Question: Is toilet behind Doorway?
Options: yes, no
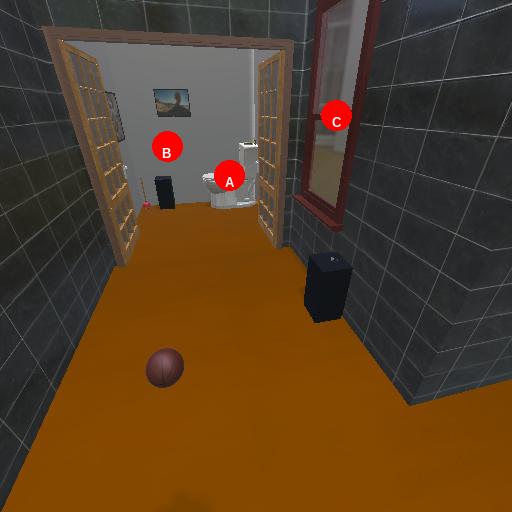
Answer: yes